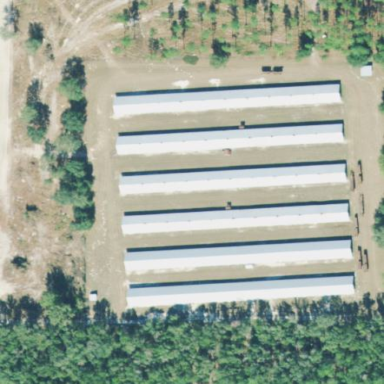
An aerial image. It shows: Poultry farmyard is depicted in the image.